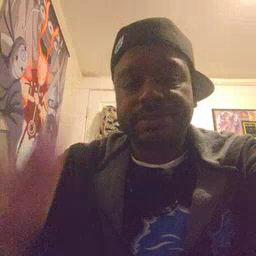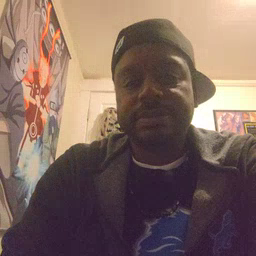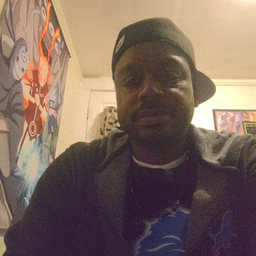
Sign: sick